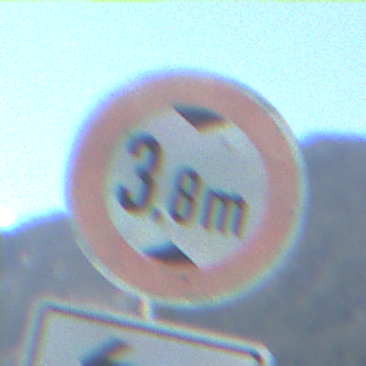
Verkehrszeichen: TatsaechlicheHoehe
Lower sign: RichtungsangabeDurchPfeile2
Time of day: MorningAfternoon
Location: Outdoor (Nature)
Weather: PartlyCloudy
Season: NotSpecified
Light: Natural